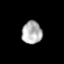
Tissue: skin
Cell type: Epithelial cells
Senescence score: 0.9208
Nuclear area (px): 450
Mean DAPI intensity: 176.984